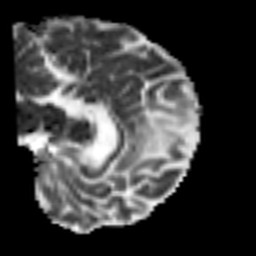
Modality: MD
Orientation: sagittal
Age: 38
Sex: female
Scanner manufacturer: siemens
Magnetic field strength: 3 T
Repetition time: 7.3 s
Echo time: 0.087 s